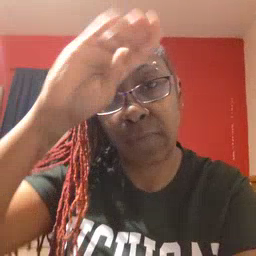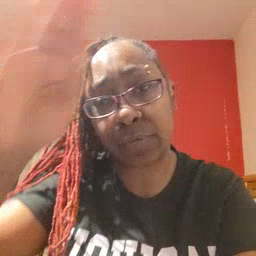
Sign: fireman